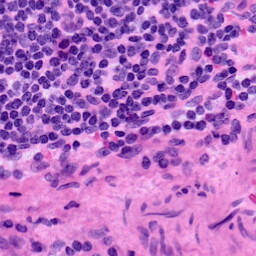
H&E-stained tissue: LymphNode